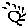
Label: sun